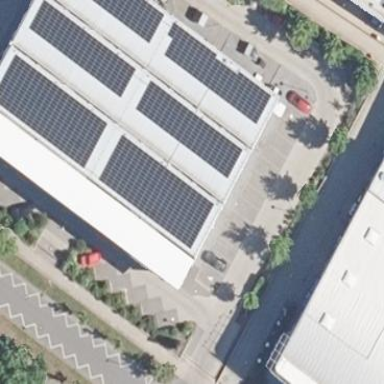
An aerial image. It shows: Solar photovoltaic panel generator placed on the roof.